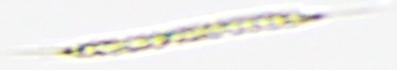
Label: Rhizosolenia